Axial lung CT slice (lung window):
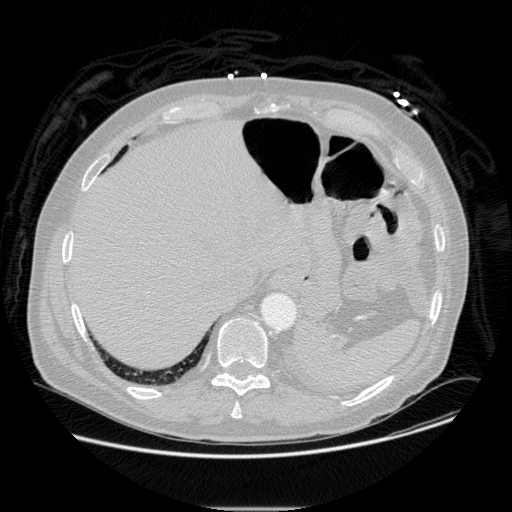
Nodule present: no